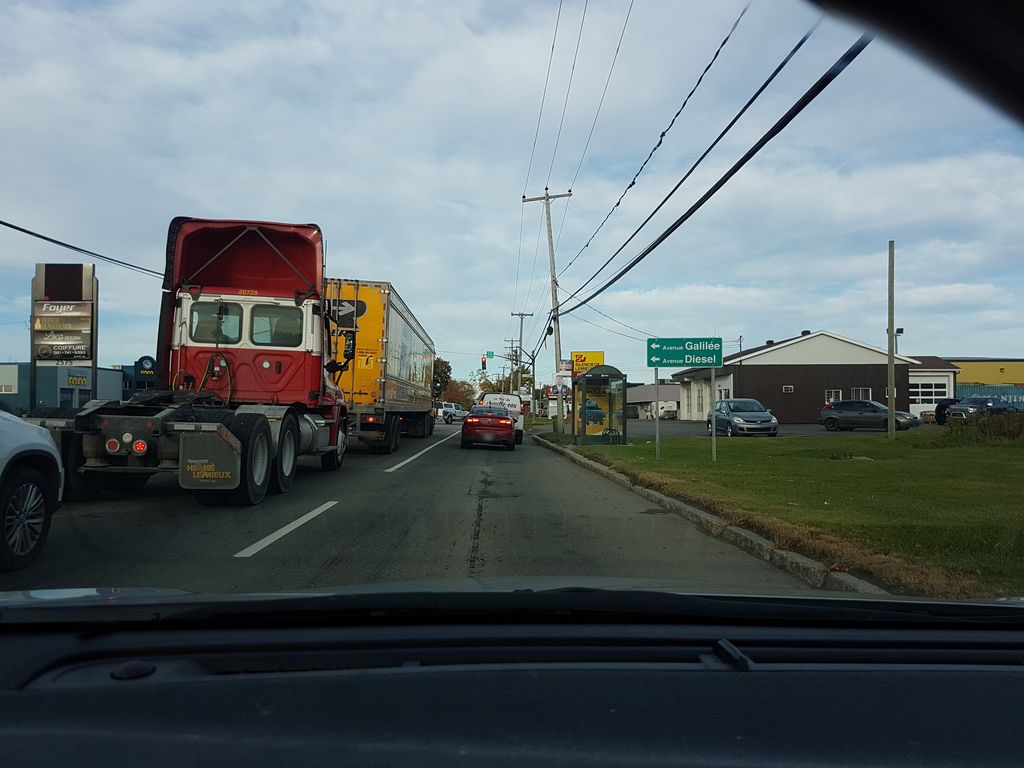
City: quebec_city